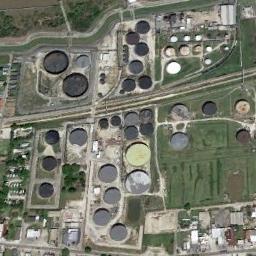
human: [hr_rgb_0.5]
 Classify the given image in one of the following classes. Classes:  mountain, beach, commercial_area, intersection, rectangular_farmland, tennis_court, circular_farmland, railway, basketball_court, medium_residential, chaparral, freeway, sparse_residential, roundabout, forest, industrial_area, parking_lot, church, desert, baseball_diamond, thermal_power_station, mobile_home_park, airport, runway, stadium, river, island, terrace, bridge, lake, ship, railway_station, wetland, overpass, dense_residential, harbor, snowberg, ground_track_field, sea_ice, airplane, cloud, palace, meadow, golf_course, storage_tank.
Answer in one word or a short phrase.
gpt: storage_tank